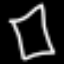
Label: square